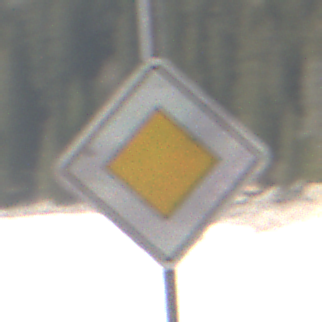
Verkehrszeichen: Vorfahrtsstrasse
Umgebung: Outdoor, Nature
Tageszeit: Midday
Wetter: PartlyCloudy
Licht: Natural
Jahreszeit: NotSpecified
Kontrast: HighContrast